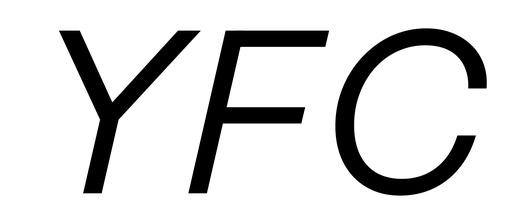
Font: InstrumentSans-Italic_Italic